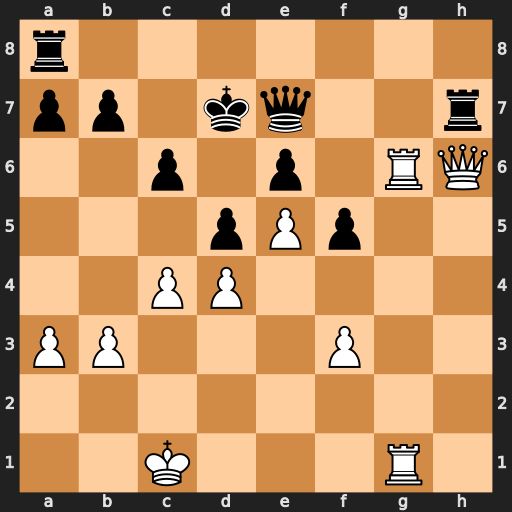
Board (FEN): r7/pp1kq2r/2p1p1RQ/3pPp2/2PP4/PP3P2/8/2K3R1
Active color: w
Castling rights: -
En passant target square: -
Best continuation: Qxh7 Qxh7 Rg7+ Qxg7 Rxg7+